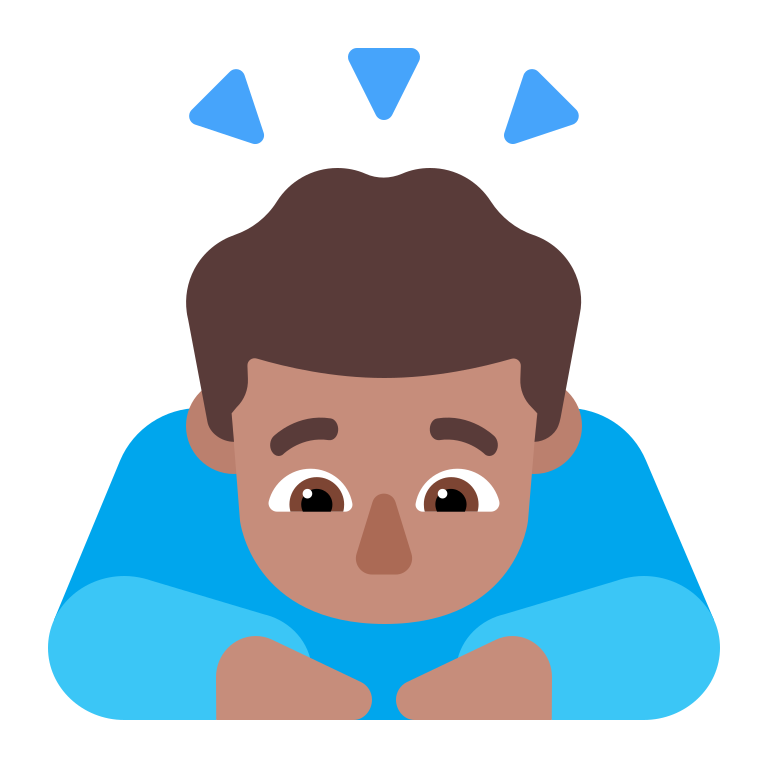
man bowing flat